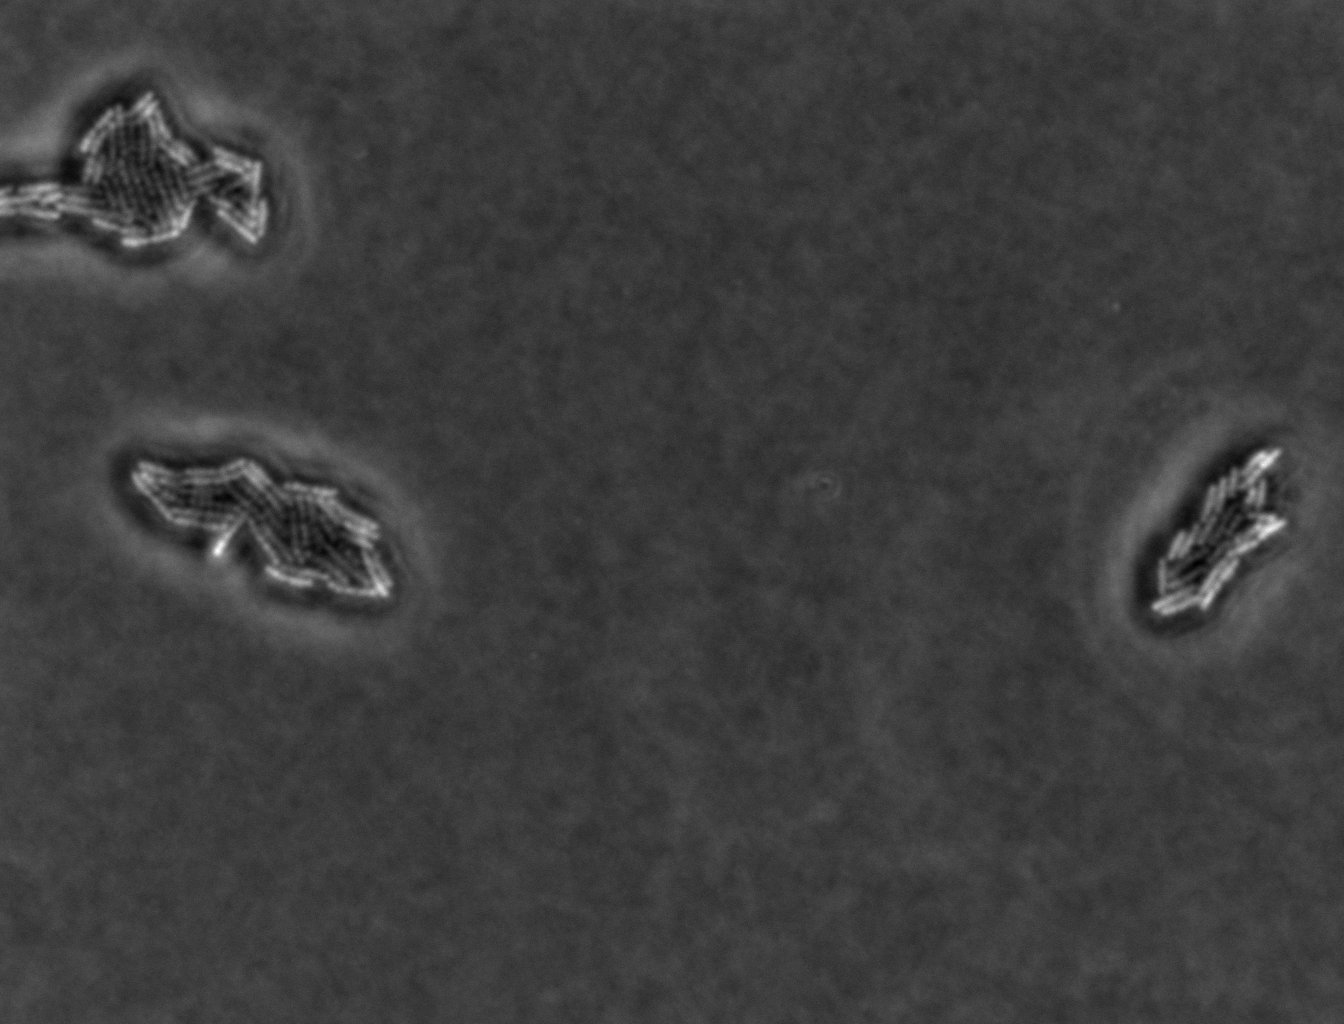
Phase contrast microscopy, 60x objective, 3 h incubation, 1.5% agar